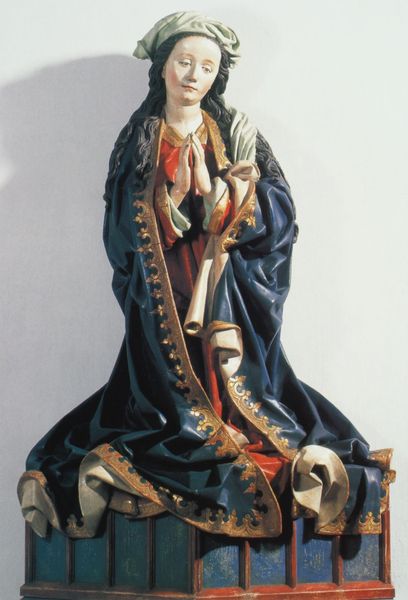
Titel: Kniende Madonna vom ehemaligen Hochaltar der Pfarrkirche von Kaltern
Künstler: Hans Klocker
Institution: Brixen, Diözesanmuseum
Schlagwörter: blau, hand, schatten, umhang, weiß, grün, mädchen, frau, haar, holz, kleid, schwarz, rot, schleier, tuch, haube, augen, barock, falten, sockel, hände, figur, gewand, gold, haare, kutte, mantel, saum, borte, gotik, skulptur, statue, kopfbedeckung, bordüre, gefaltet, kopftuch, plastik, podest, wange, foto, jungfrau, knien, beten, gebet, schnitzerei, rolle, wappen, gotisch, kniend, andacht, schriftrolle, mild, gefasst, maria, madonna, betend, mutter gottes, holzfigur, geschnitzt, fromm, blauer mantel, gewandt, schüsselfalten, leidend, nase mund, holzstatue, lmantel